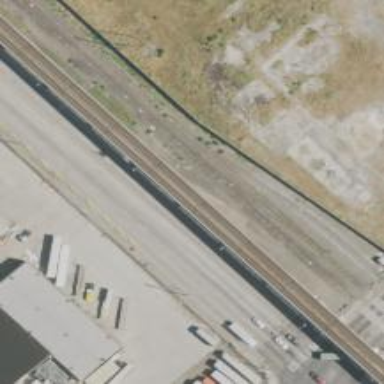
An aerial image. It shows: Abandoned railway.